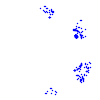
Particle: proton